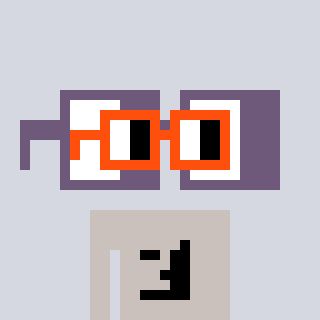
a pixel art character with square orange glasses, a glasses-shaped head and a foggrey-colored body on a cool background